Question: I have a perfectly working application (exe with around 16 DLLs) when building in Debug mode. However, as soon as I switch to Release, get the exe and all DLLs built, all required DLLs copied over from the QtSDK bin, I'm getting a runtime error.
How exactly am I supposed to troubleshoot what's happening? Is this a common issue? I don't get any entry points, etc., to even start from.. just a generic runtime error.
The only similar question I've found is <URL>, but this is from a much older version of Qt. 4.7.4 only has one bin folder.
- I've commented everything out of my main.cpp except creating my MainWindow object, and everything out of my MainWindow constructor, so it should just be opening an empty window - still the Runtime Library issue.

Note - Keeping it in release mode and starting the debugger launches the application fine.
Debug -> Start and Debug External Application also results in this Runtime Library error.
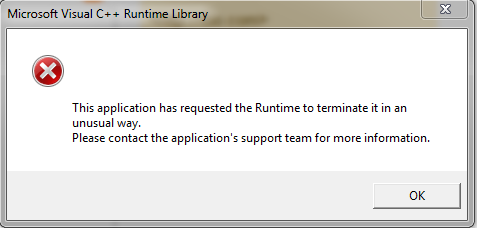
Answer: My apologies everyone. It appears the QtSingleApplication libraries aren't working correctly. I had implemented this to force any files I open to open into the one instance. I've recompiled it and it still isn't working, but just using a QApplication seems to have resolved the Runtime Library. I'll have to look into the QtSingleApplication a bit more and see why it's being a pain.
Thanks for the quick comments regardless :)